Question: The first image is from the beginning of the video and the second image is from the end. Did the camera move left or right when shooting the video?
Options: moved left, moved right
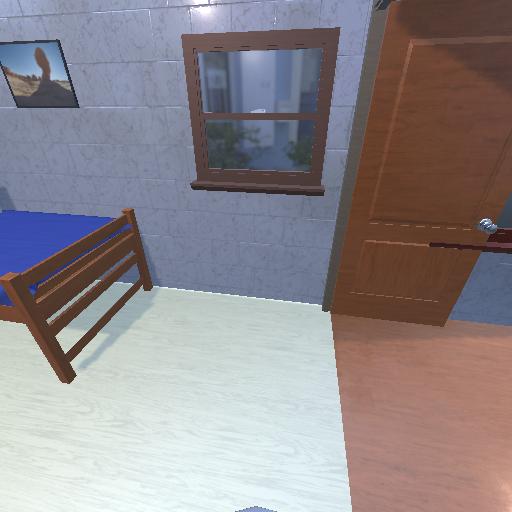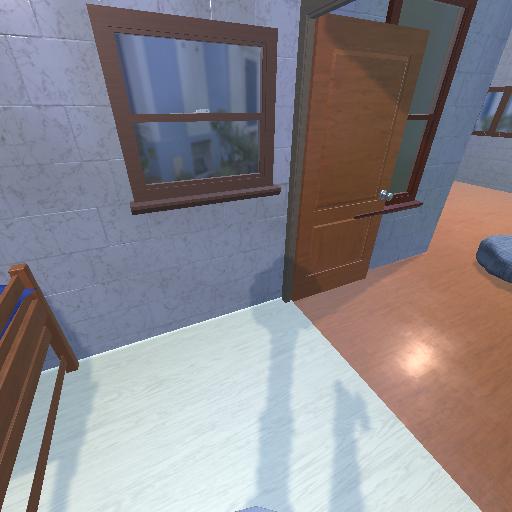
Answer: moved left